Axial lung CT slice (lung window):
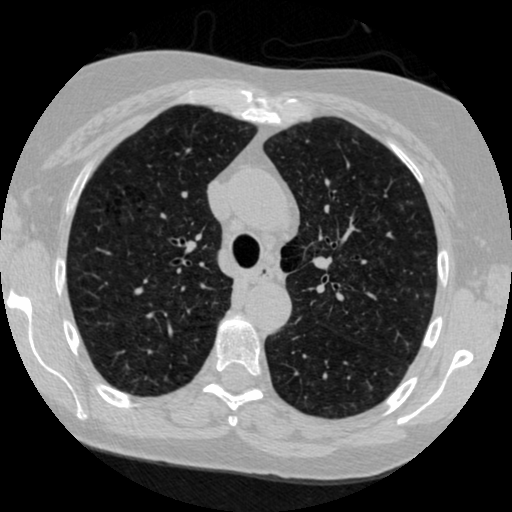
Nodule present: no